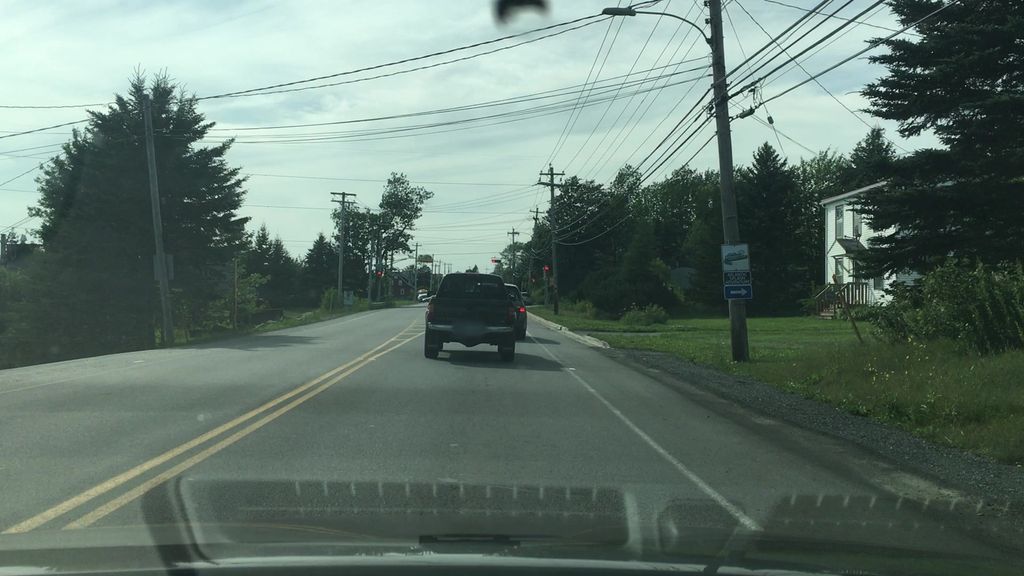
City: halifax